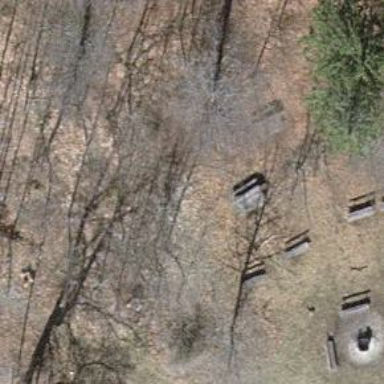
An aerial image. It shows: Picnic table located in leisure land area.